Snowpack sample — Snodgrass Mountain, Crested Butte, Colorado (2/4/25, 12:06 PM MST)
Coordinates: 38.923, -106.968
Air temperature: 35 °F
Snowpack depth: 80 cm
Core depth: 60 cm
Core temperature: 32 °F
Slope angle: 14°, slope face: 78°
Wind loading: low
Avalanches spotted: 0
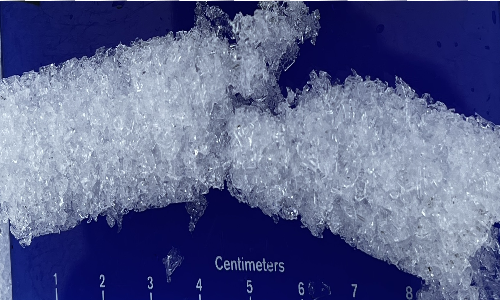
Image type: core
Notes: No avalanches nearby, unusually warm weather for the last month reported by residents, Collected 25 yards from treeline